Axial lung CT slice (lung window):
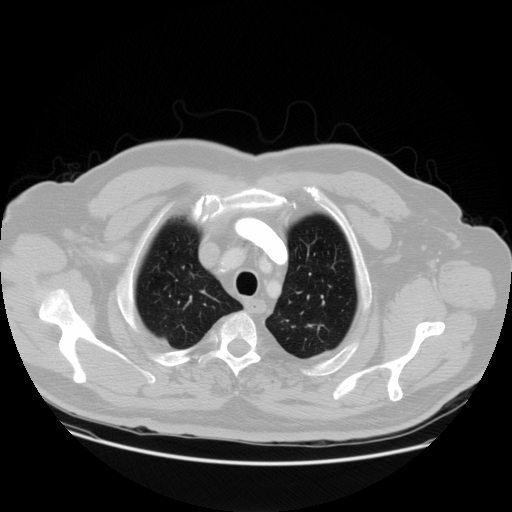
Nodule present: no